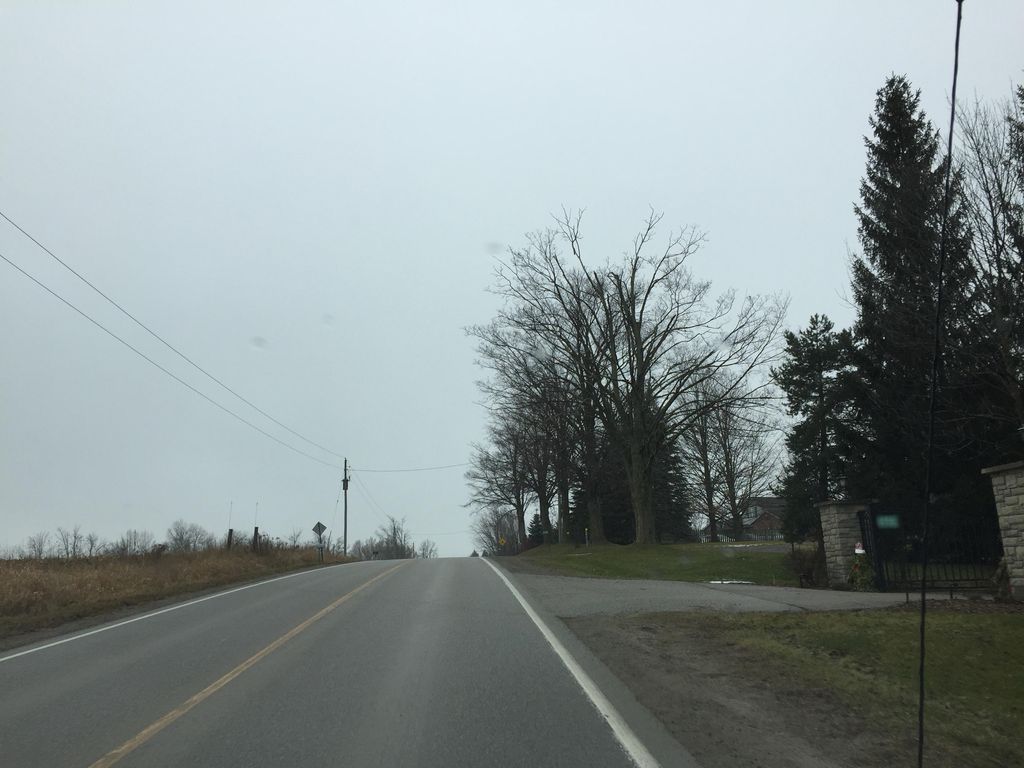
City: kitchener-waterloo